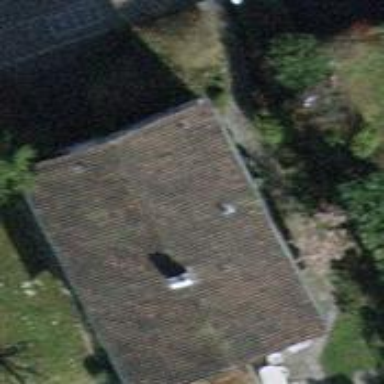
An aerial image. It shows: Building with gabled roof.